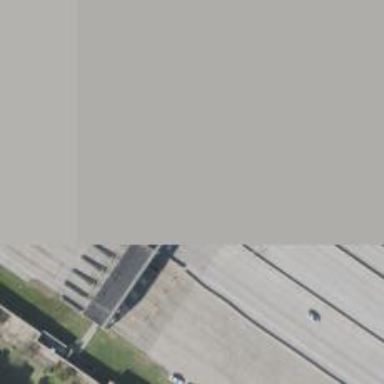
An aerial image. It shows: Toll gantry on the road.